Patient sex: M
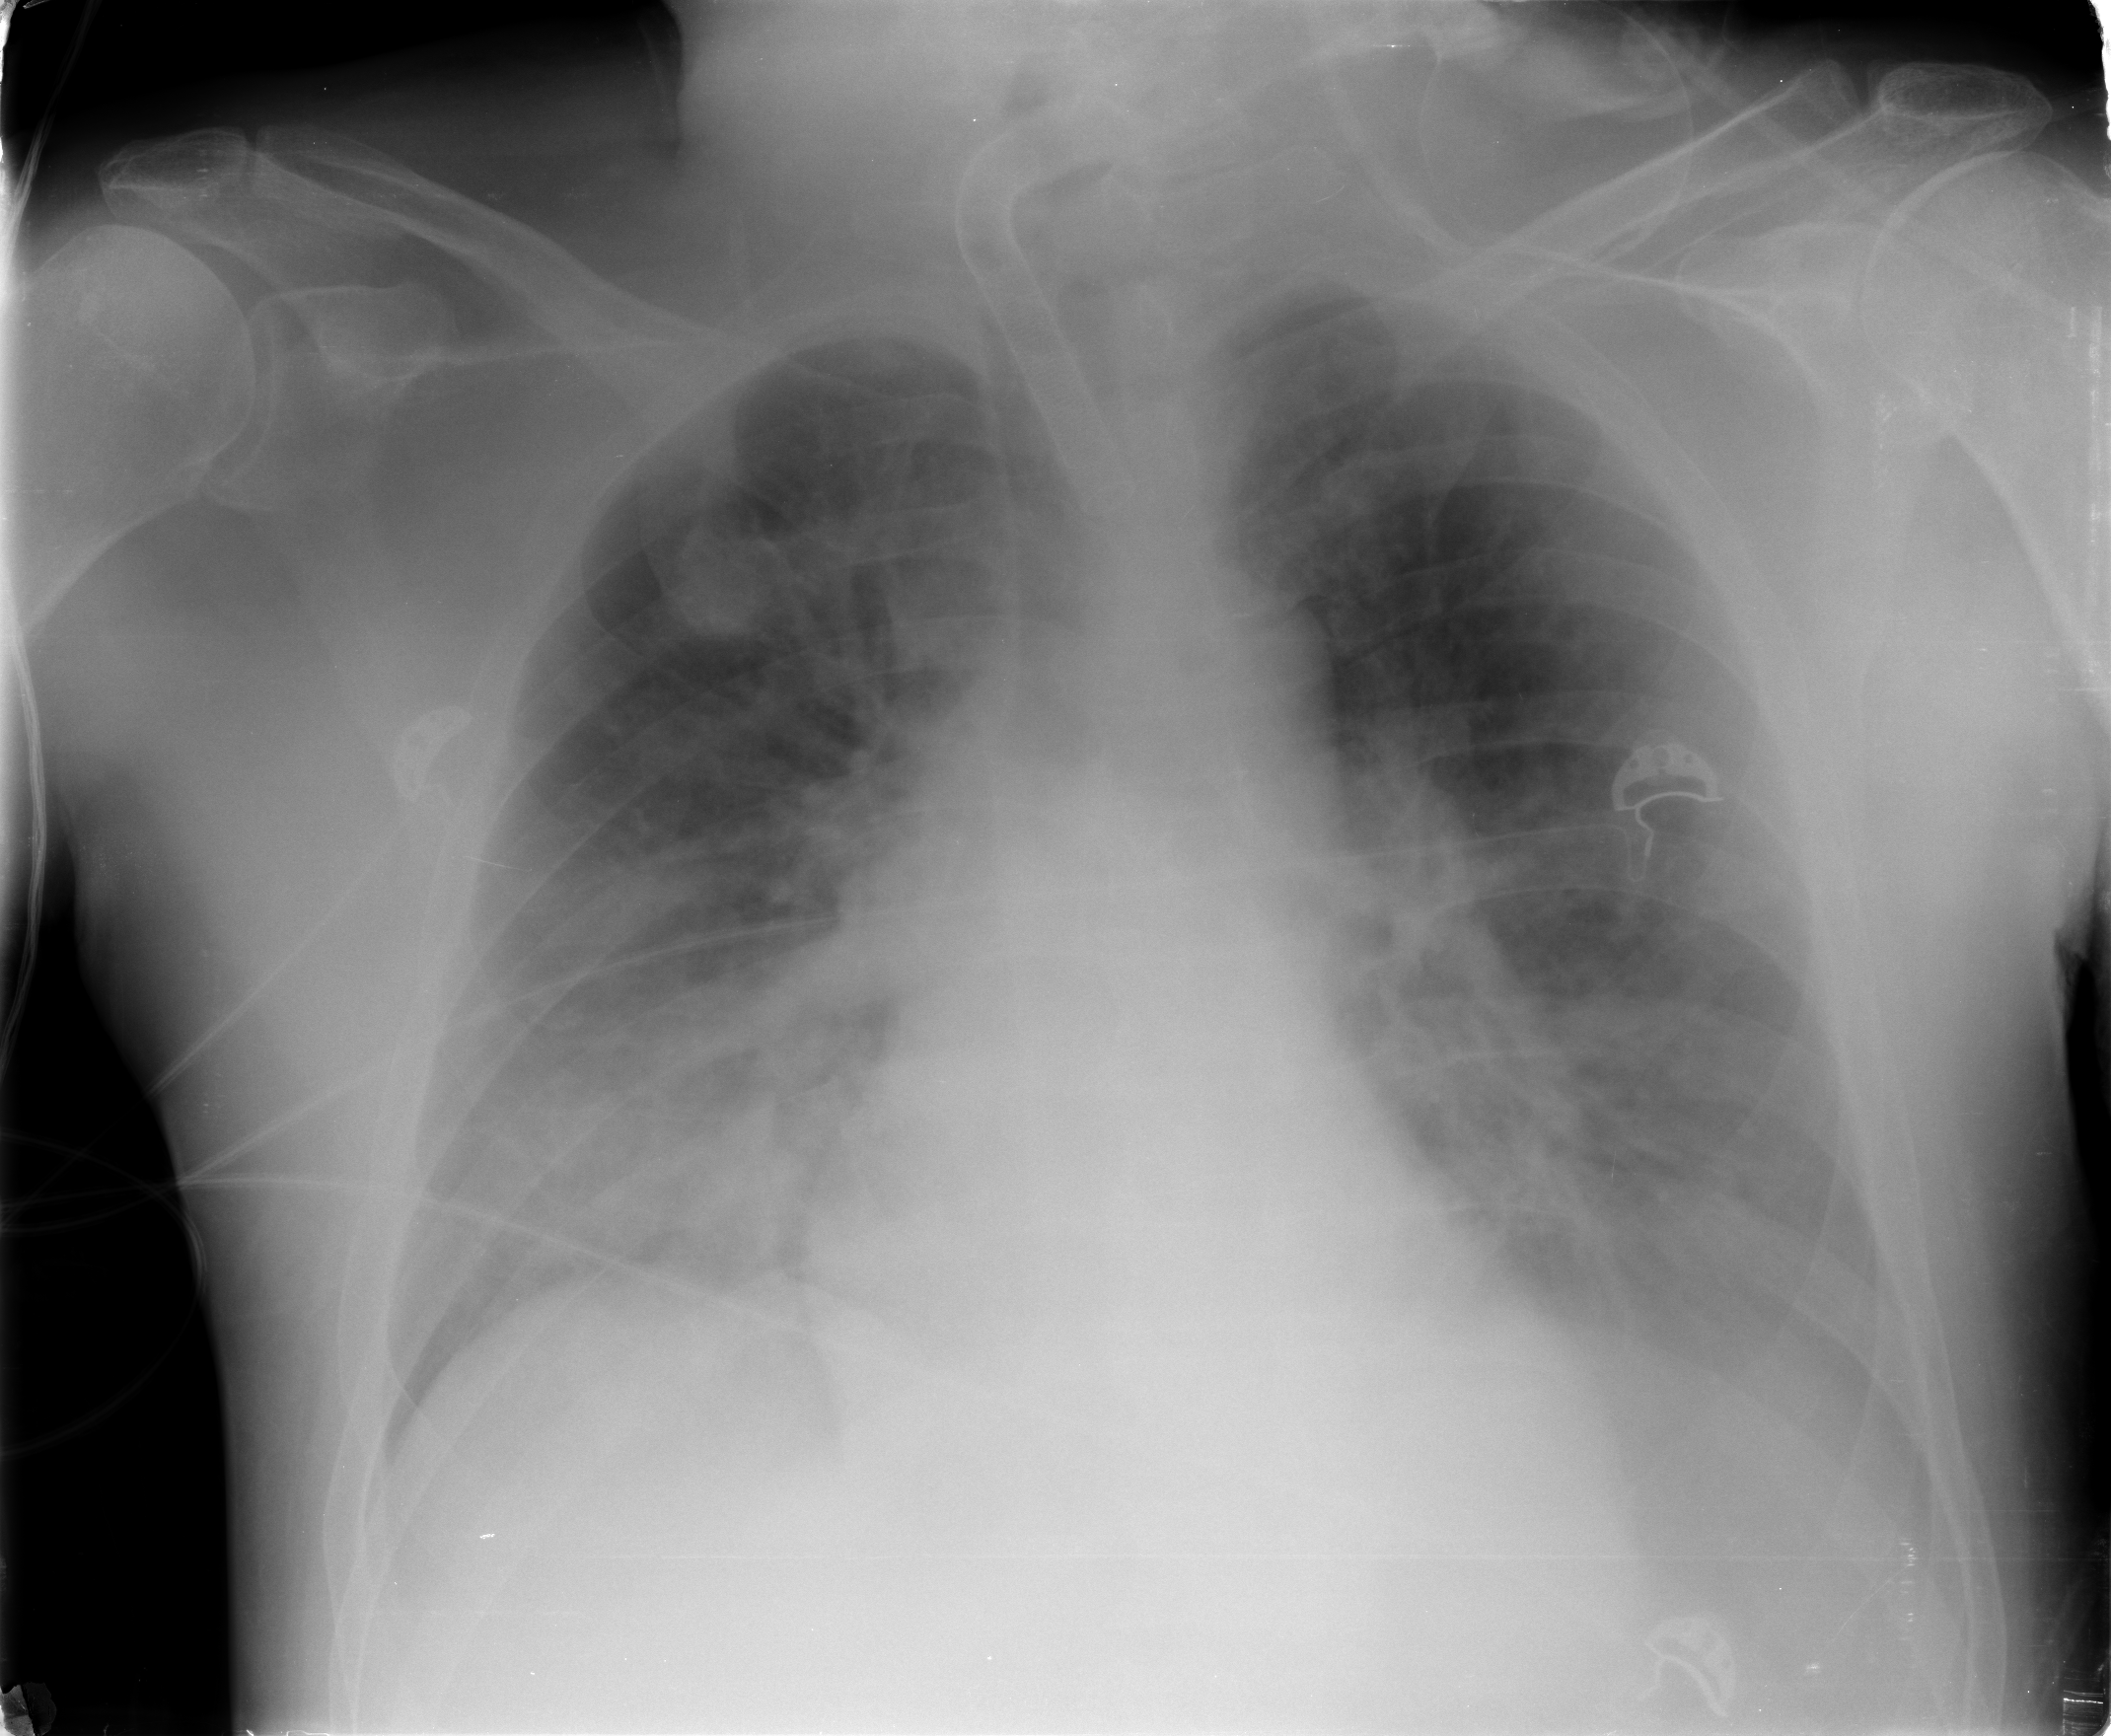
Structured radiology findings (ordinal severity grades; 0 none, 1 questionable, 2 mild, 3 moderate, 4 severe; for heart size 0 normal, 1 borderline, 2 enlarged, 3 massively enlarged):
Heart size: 0
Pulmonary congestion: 0
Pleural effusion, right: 2
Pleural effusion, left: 2
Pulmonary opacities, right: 3
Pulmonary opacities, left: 2
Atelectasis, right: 3
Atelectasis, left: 2